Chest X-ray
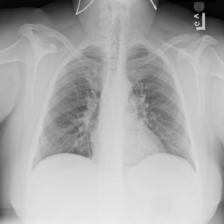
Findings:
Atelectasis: negative
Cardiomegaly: negative
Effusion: negative
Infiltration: negative
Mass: negative
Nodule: negative
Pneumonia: negative
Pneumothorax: negative
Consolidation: negative
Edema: negative
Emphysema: negative
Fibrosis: negative
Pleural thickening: negative
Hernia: negative